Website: apple
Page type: account-selection
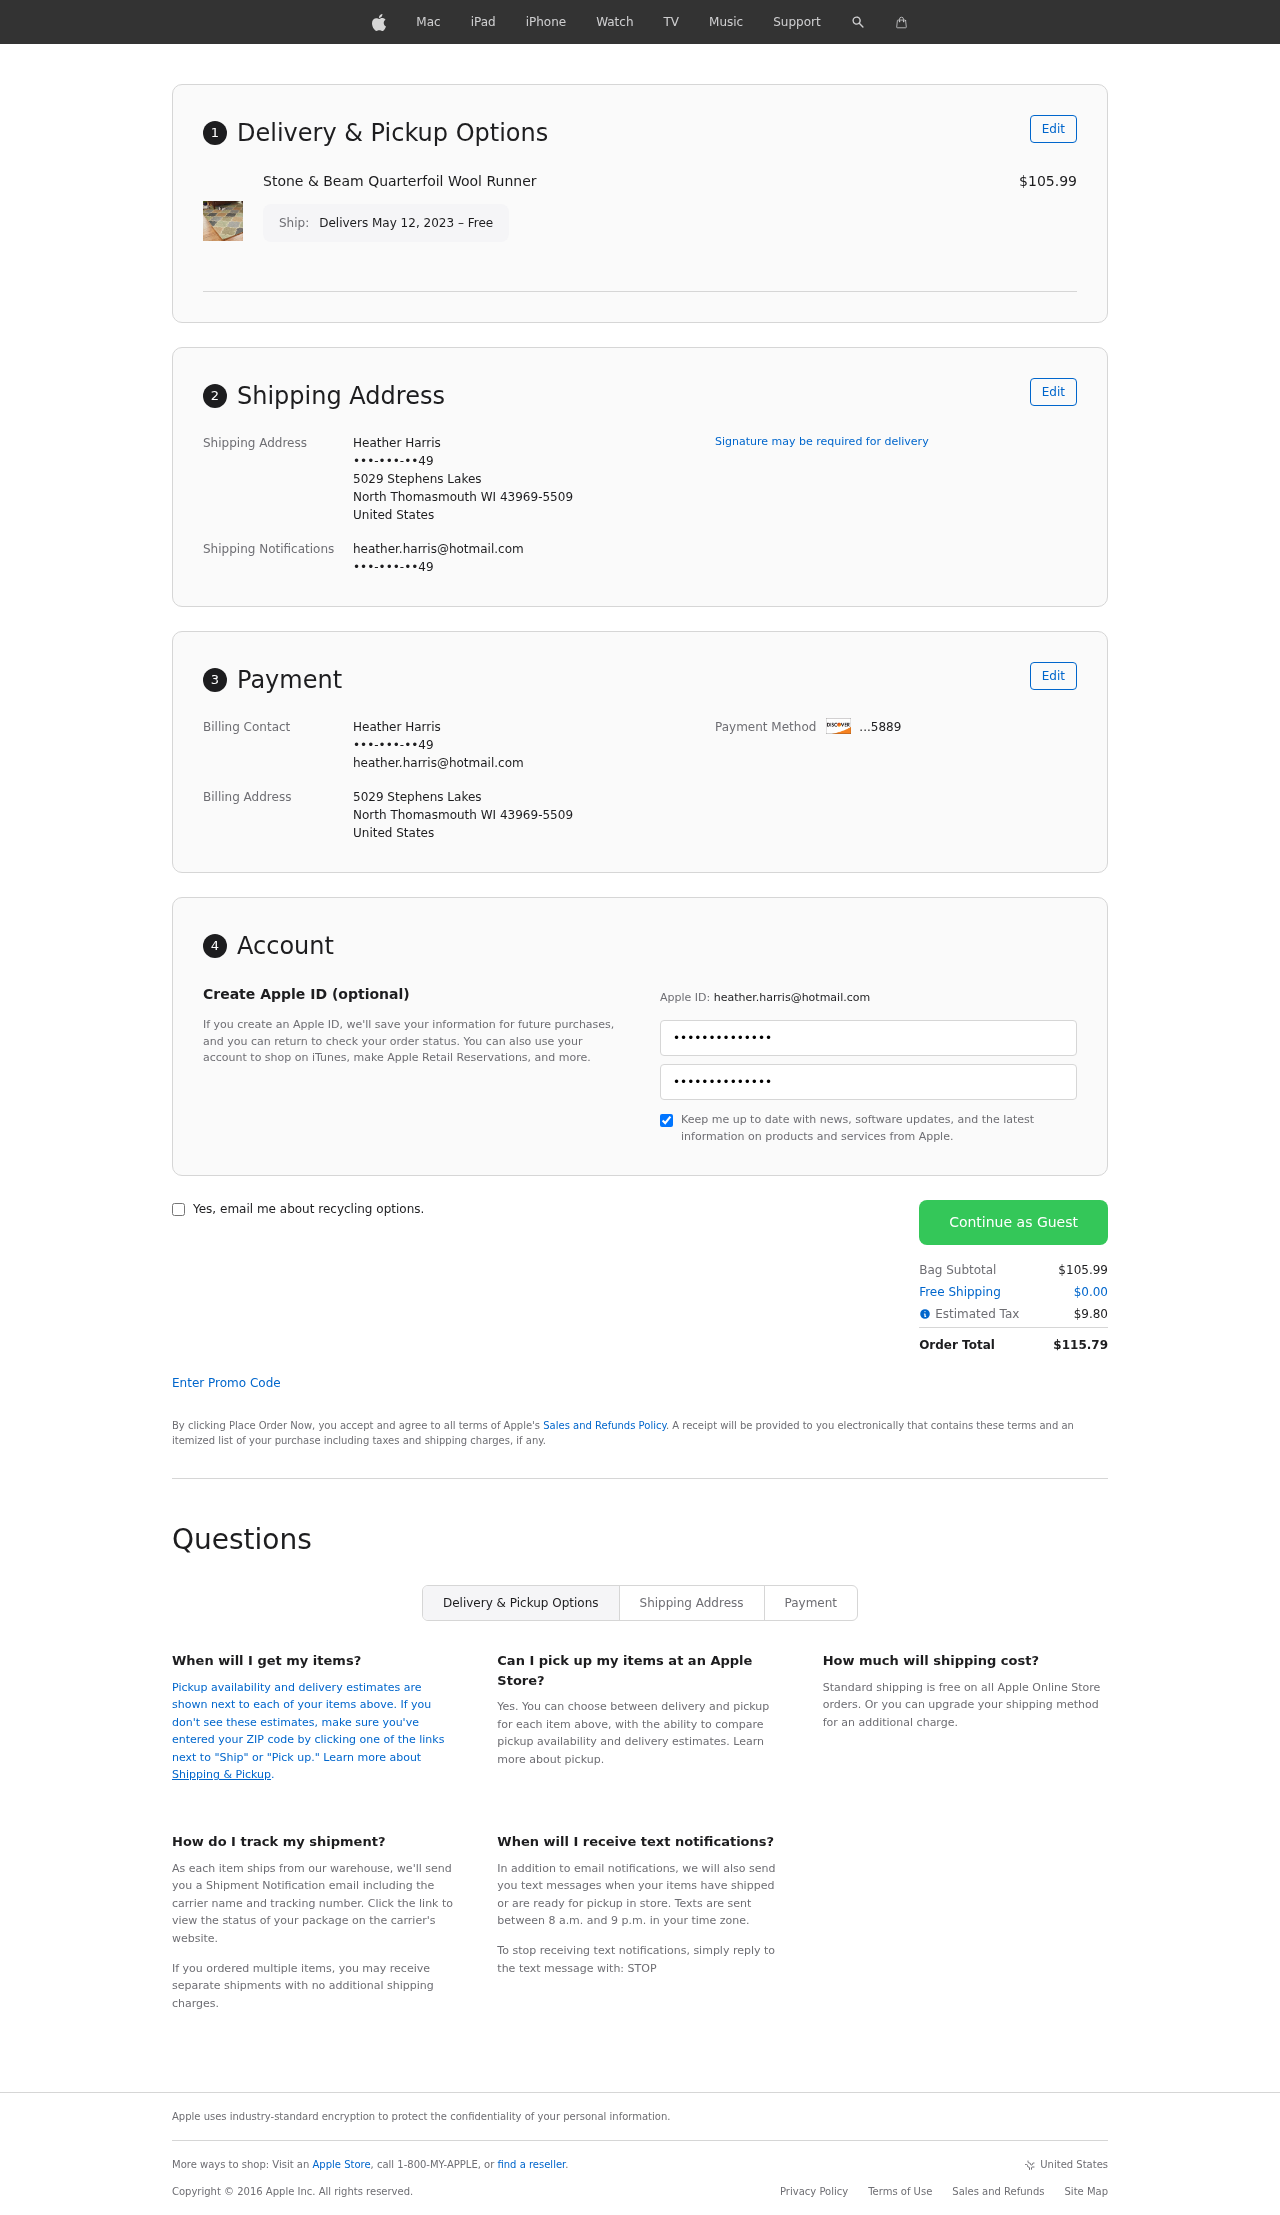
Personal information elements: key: PII_CARD_LAST4
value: ...5889
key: PII_CITY
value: North Thomasmouth
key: PII_COUNTRY
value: United States
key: PII_EMAIL
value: heather.harris@hotmail.com
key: PII_FULLNAME
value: Heather Harris
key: PII_PHONE
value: •••-•••-••49
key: PII_POSTCODE_FULL
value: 43969-5509
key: PII_POSTCODE_FULL
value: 43969
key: PII_STATE_ABBR
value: WI
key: PII_STREET
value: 5029 Stephens Lakes
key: PII_PHONE_LINE_NUMERIC
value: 49
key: PII_PHONE_SUFFIX_NUMERIC
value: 49
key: PII_FIRSTNAME
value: Heather
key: PII_LASTNAME
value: Harris
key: PII_FULLNAME2
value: Heather Harris
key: PII_FULLNAME3
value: Heather Harris
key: PII_FIRSTNAME2
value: Heather
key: PII_FIRSTNAME3
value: Heather
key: PII_LASTNAME2
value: Harris
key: PII_LASTNAME3
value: Harris
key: PII_FIRSTNAME_DERIVED
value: Heather
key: PII_LASTNAME_DERIVED
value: Harris
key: PII_FULLNAME_DERIVED
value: Heather Harris
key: PII_NAME_FULL_DERIVED
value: Heather Harris
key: PII_EMAIL2
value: heather.harris@hotmail.com
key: PII_EMAIL3
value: heather.harris@hotmail.com
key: PII_STREET2
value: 5029 Stephens Lakes
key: PII_POSTCODE
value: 43969
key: PII_POSTCODE_EXT
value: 5509
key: PII_POSTCODE_NUMERIC
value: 43969
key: PII_POSTCODE_EXT_NUMERIC
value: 5509
Product elements: key: PRODUCT1_NAME
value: Stone & Beam Quarterfoil Wool Runner
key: PRODUCT1_PRICE
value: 105.99
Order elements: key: ORDER_DELIVERY_DATE
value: Delivers May 12, 2023 – Free
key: ORDER_SUBTOTAL
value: $105.99
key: ORDER_SHIPPING_COST
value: $0.00
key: ORDER_TAX
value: $9.80
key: ORDER_TOTAL
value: $115.79